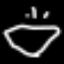
Label: diamond